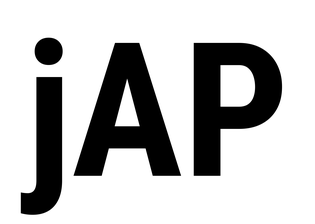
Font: Roboto_Condensed_Bold